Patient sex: F
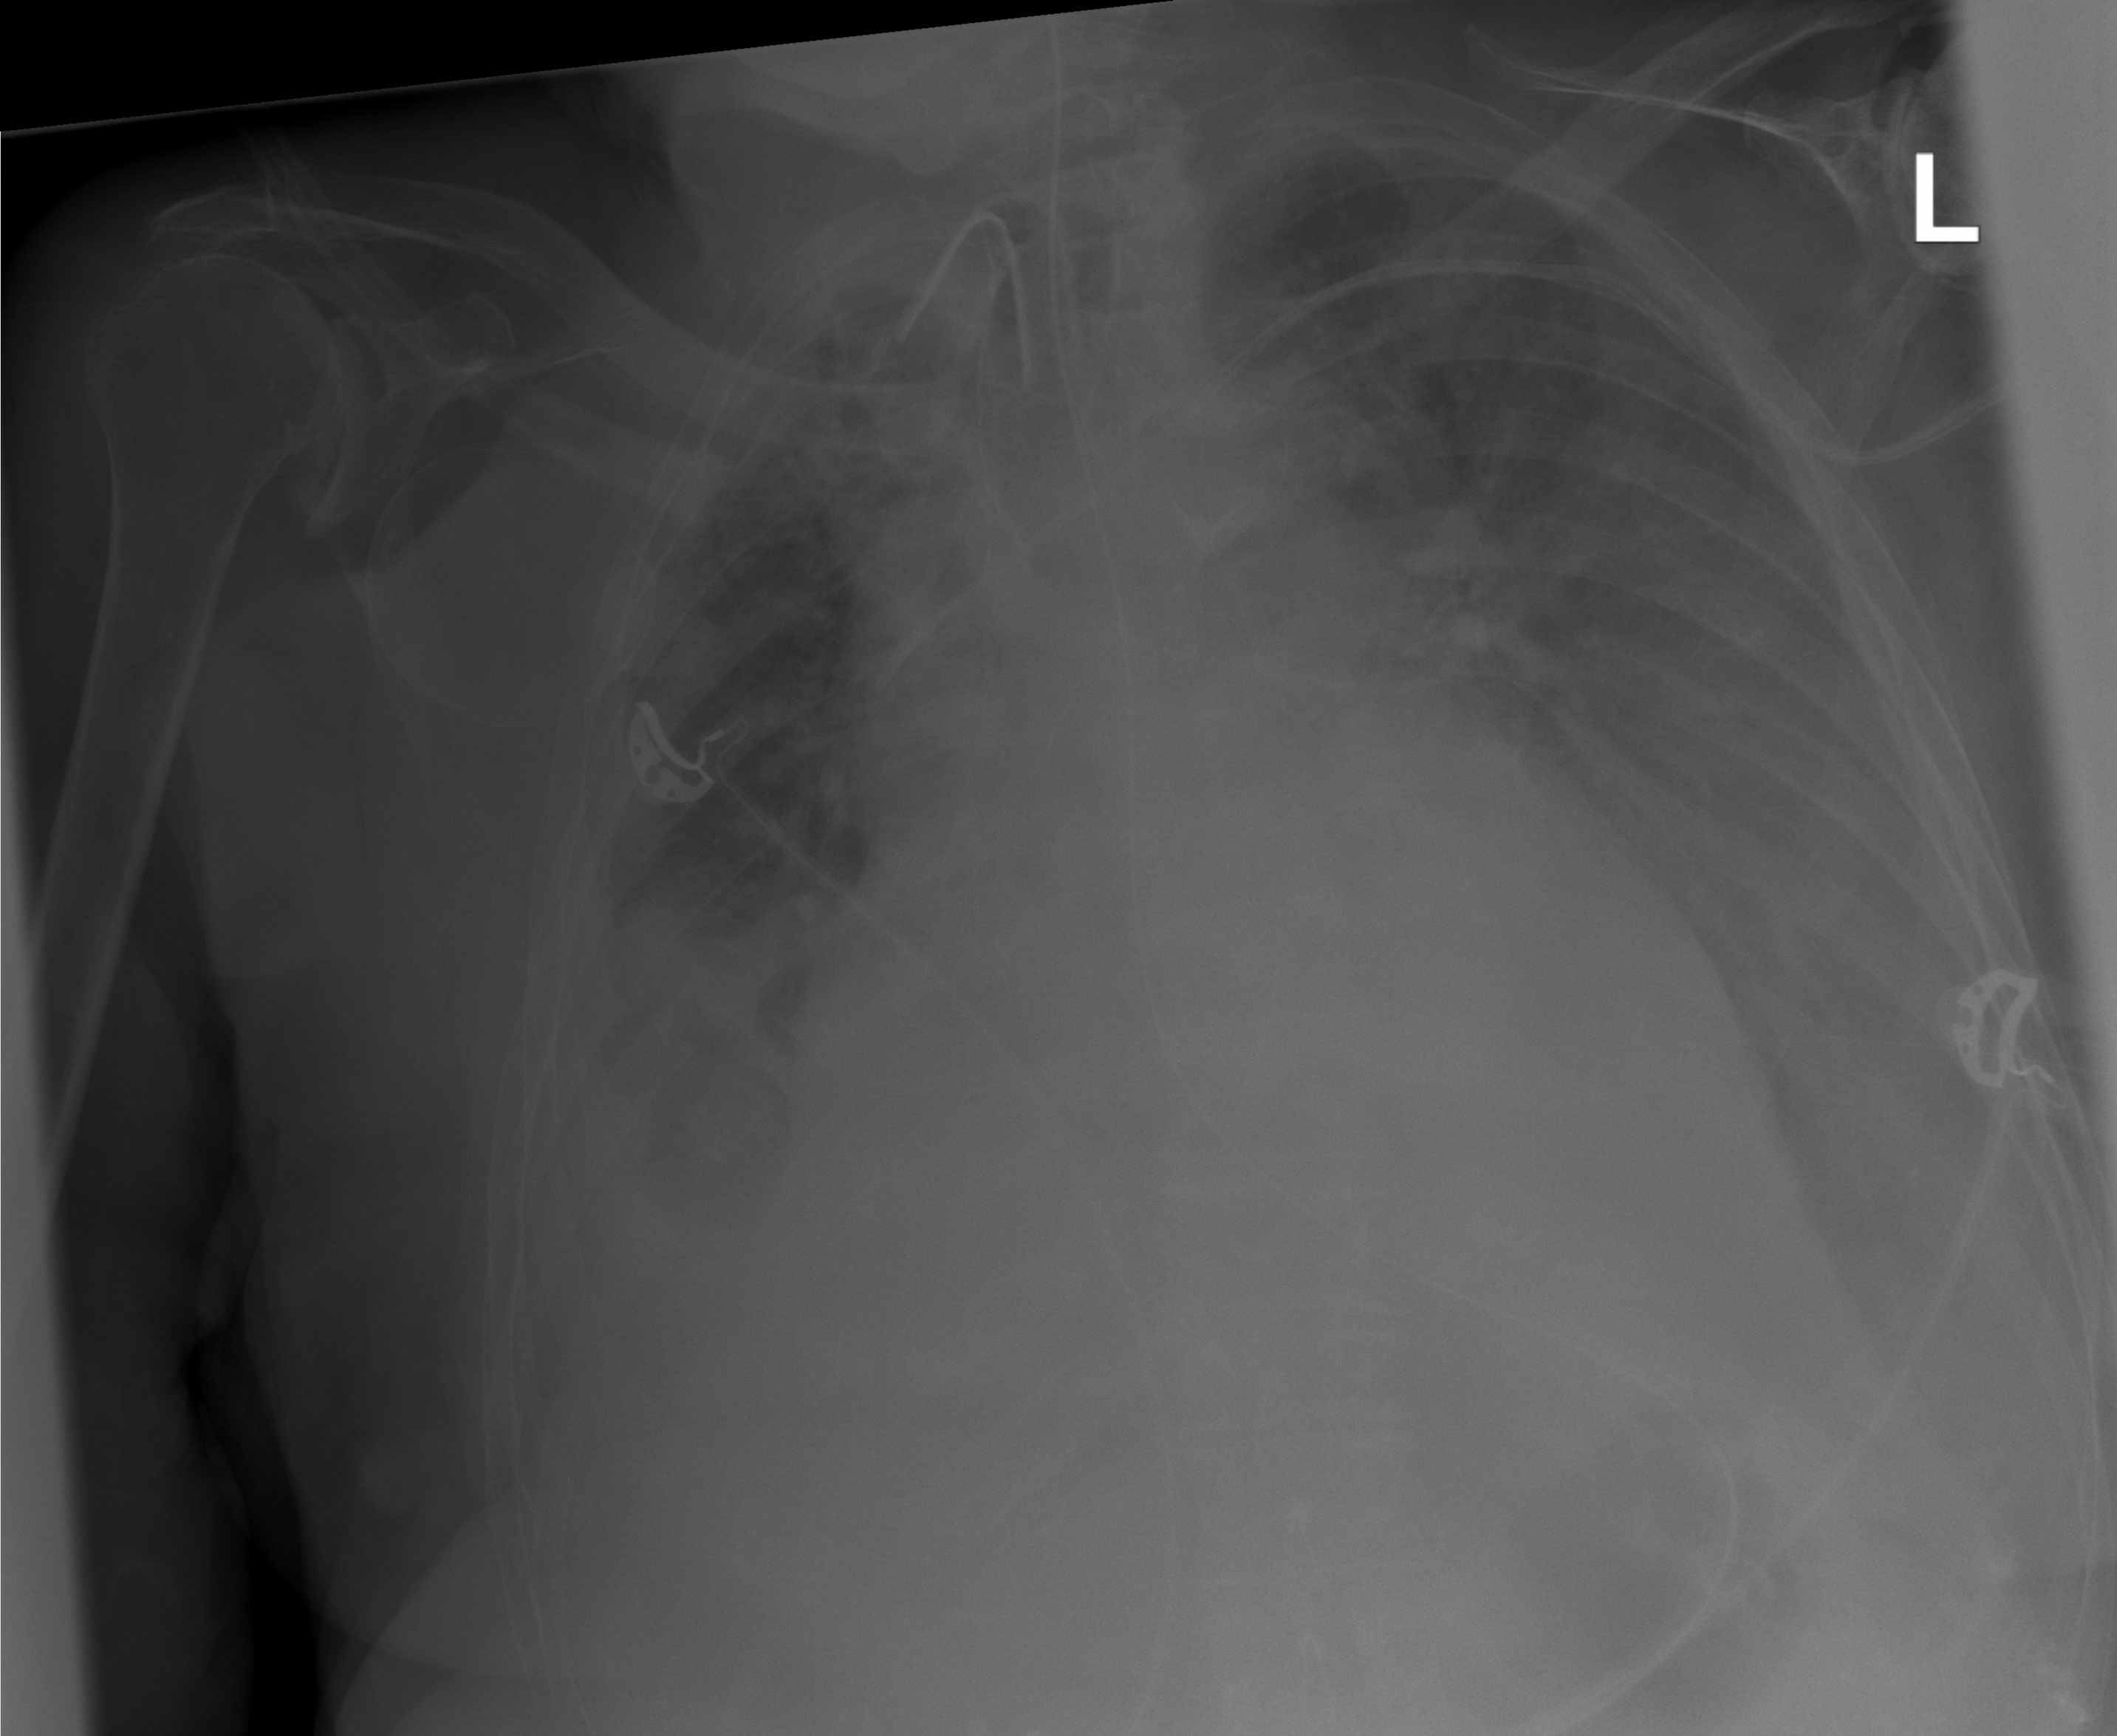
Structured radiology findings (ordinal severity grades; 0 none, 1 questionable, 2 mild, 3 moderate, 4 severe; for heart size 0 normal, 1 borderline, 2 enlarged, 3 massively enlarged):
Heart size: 3
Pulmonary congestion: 2
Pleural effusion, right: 3
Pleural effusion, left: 3
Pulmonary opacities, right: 2
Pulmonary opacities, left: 0
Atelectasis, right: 2
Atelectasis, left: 2